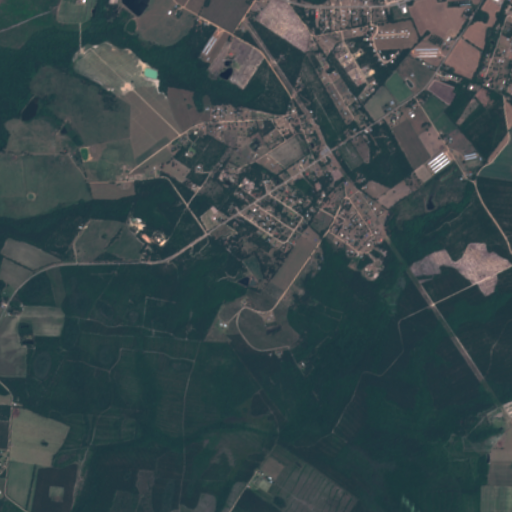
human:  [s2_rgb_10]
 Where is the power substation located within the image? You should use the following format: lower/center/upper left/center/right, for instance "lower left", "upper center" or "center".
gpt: The power substation is located in the upper center of the image.
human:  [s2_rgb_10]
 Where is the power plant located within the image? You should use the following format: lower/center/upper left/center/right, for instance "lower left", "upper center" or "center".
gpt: There is no power plant in the image.